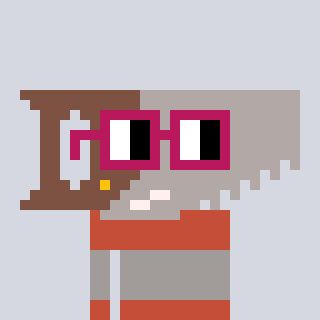
a pixel art character with square dark red glasses, a saw-shaped head and a rust-colored body on a cool background